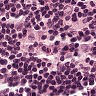
Metastatic tissue present: no